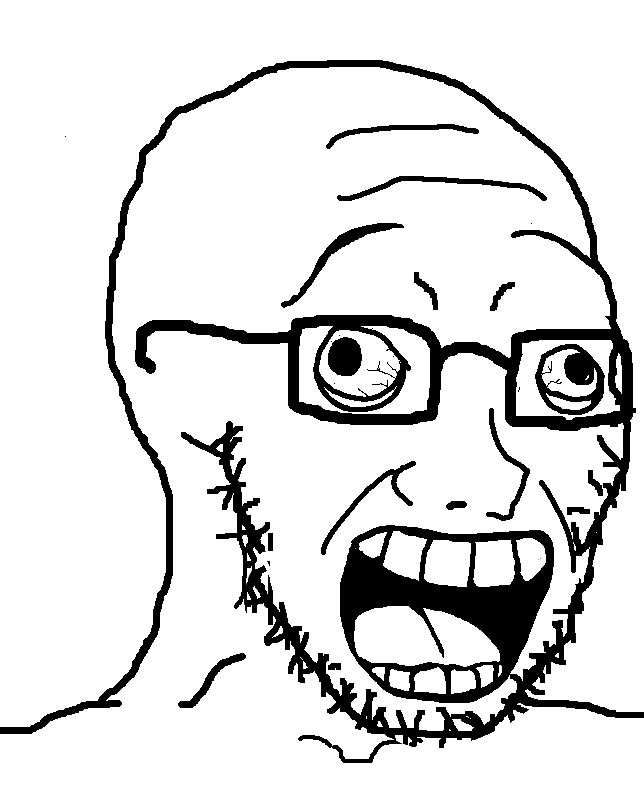
Label: 5_Soyjak